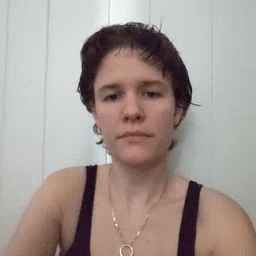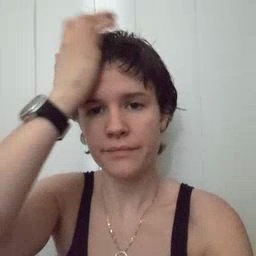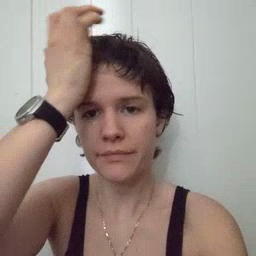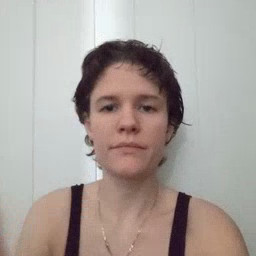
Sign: garbage